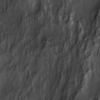
Label: not_dusty